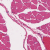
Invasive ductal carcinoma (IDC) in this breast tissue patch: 0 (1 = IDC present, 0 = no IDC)